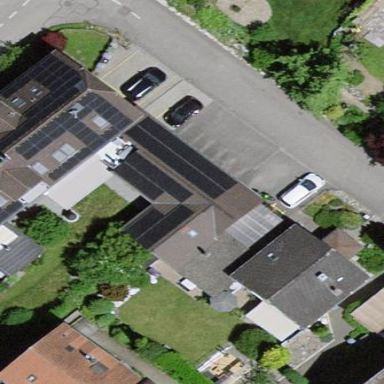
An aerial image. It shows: Garage building.